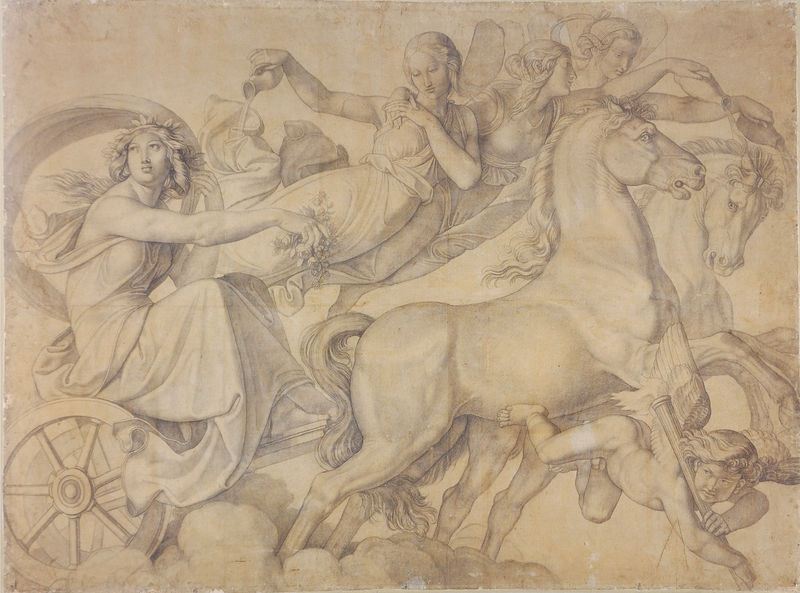
Titel: Der Wagen der Eos/Der Morgen
Künstler: Peter Cornelius
Standort: Berlin
Institution: Alte Nationalgalerie
Schlagwörter: feder, feuer, flügel, gruppe, hand, himmel, nackt, wasser, wolken, frauen, menschen, sitzen, bewegung, blumen, braun, brust, busen, finger, frau, frisur, grau, haar, hell, kleid, mund, nase, skizze, zeichnung, blick, blüten, schleier, tuch, wolke, arm, arme, augen, falten, gesicht, auge, gewand, haare, mantel, tücher, locken, renaissance, fliegen, pferd, pferde, rund, räder, engel, kanne, krug, putte, putto, deutschland, hufe, mähne, reiten, schwanz, schweif, grafik, graphik, kutsche, speichen, sepia, rad, wagen, wagenrad, romantik, weiblich, gefäß, antike, flamme, schweben, stich, drcuk, deichsel, bleistift, entwurf, kranz, lorbeer, lorbeerkranz, mythologie, göttin, jagd, fahren, karton, kännchen, krüge, fleigen, götter, nüstern, mythos, nymphen, eros, historienmalerei, achse, fernrohr, fresko, streitwagen, vorlage, amor, putten, gespann, kräuter, puto, putti, fackel, nabe, roß, galopp, europa, fahrt, giessen, garu, da vinci, trompete, peter, streuen, carolsfeld, zeichnunh, boticelli, faruen, wagenlenkerin, freskomalerei, 19. jahrhundert, gespan, ausgiesen